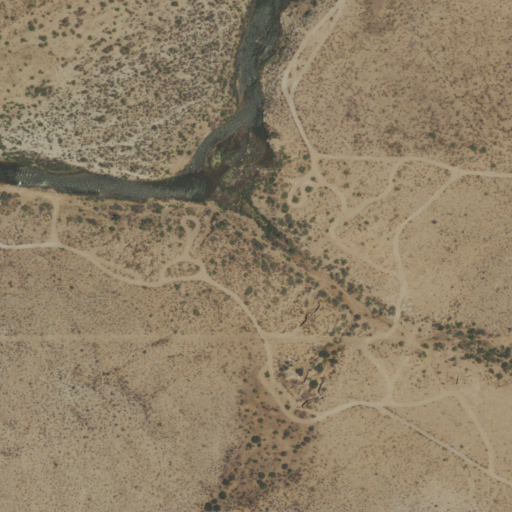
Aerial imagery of valley in New Mexico named Soapberry Draw containing shrub, grassland, and open water